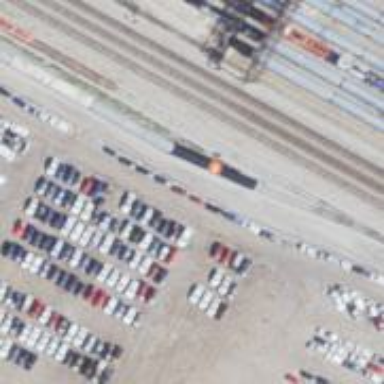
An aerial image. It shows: Railway siding with rails.